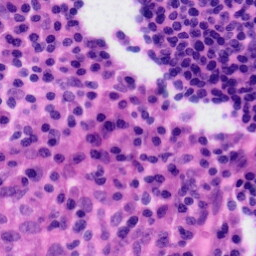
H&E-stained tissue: Tonsil